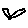
Label: bird